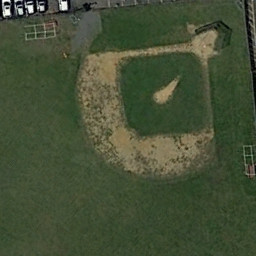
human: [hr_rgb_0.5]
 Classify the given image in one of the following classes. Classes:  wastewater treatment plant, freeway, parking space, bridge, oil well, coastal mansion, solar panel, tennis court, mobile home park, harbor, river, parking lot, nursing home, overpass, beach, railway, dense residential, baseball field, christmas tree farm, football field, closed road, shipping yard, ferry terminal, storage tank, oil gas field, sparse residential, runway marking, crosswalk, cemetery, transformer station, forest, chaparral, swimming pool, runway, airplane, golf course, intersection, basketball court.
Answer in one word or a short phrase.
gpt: baseball field